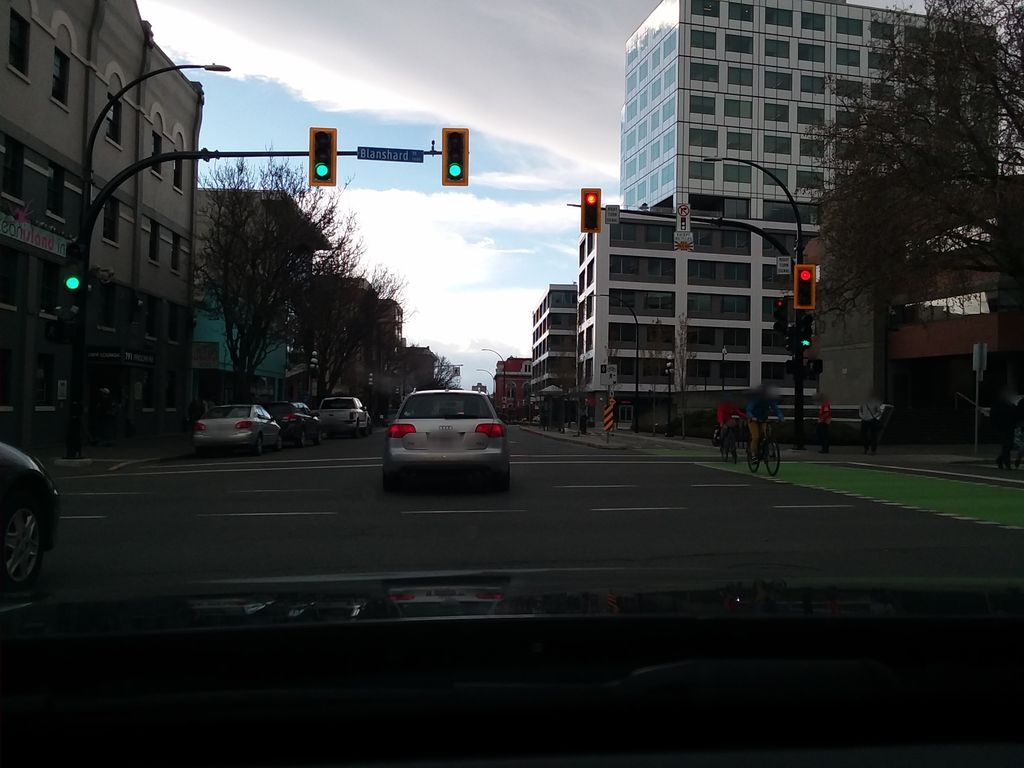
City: victoria